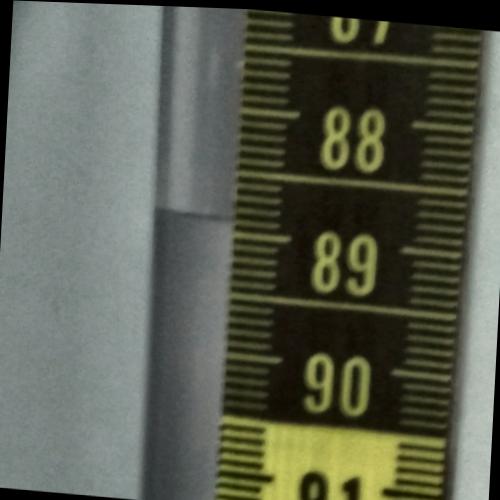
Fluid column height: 88.9 cm